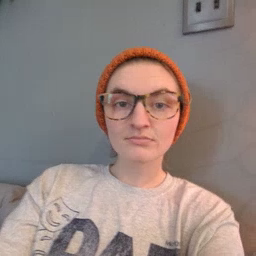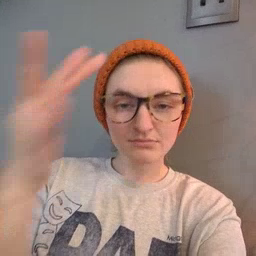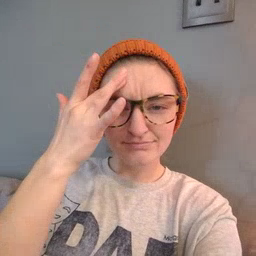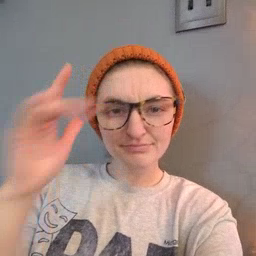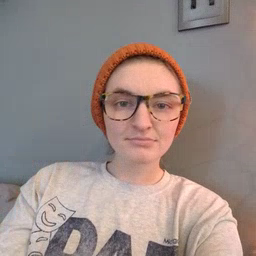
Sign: sick